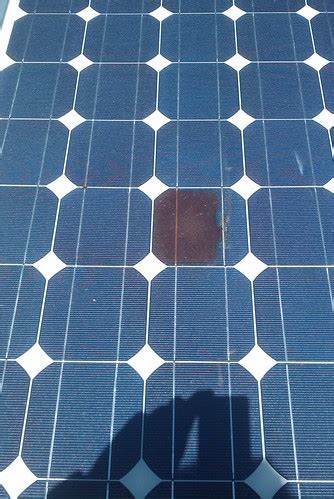
Label: Electrical-damage